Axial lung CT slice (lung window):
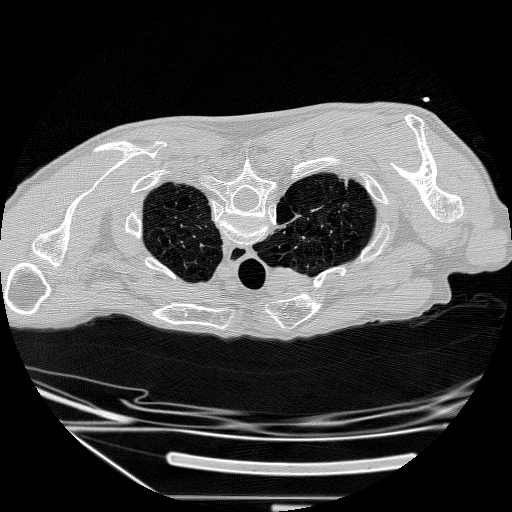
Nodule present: no